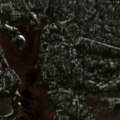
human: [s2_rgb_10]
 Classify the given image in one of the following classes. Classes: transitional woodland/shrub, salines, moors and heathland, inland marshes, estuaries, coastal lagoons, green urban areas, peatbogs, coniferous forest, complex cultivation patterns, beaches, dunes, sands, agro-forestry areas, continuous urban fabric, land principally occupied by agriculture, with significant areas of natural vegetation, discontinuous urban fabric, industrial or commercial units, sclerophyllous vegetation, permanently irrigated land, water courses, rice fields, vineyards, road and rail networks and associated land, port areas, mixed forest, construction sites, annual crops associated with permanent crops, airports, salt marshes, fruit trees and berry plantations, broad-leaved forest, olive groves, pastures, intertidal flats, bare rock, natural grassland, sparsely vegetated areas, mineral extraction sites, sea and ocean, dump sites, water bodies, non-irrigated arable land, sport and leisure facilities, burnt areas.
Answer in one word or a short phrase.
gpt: coniferous forest, mixed forest, transitional woodland/shrub, peatbogs